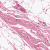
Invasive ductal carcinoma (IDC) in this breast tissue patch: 0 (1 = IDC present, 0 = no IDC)